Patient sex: F
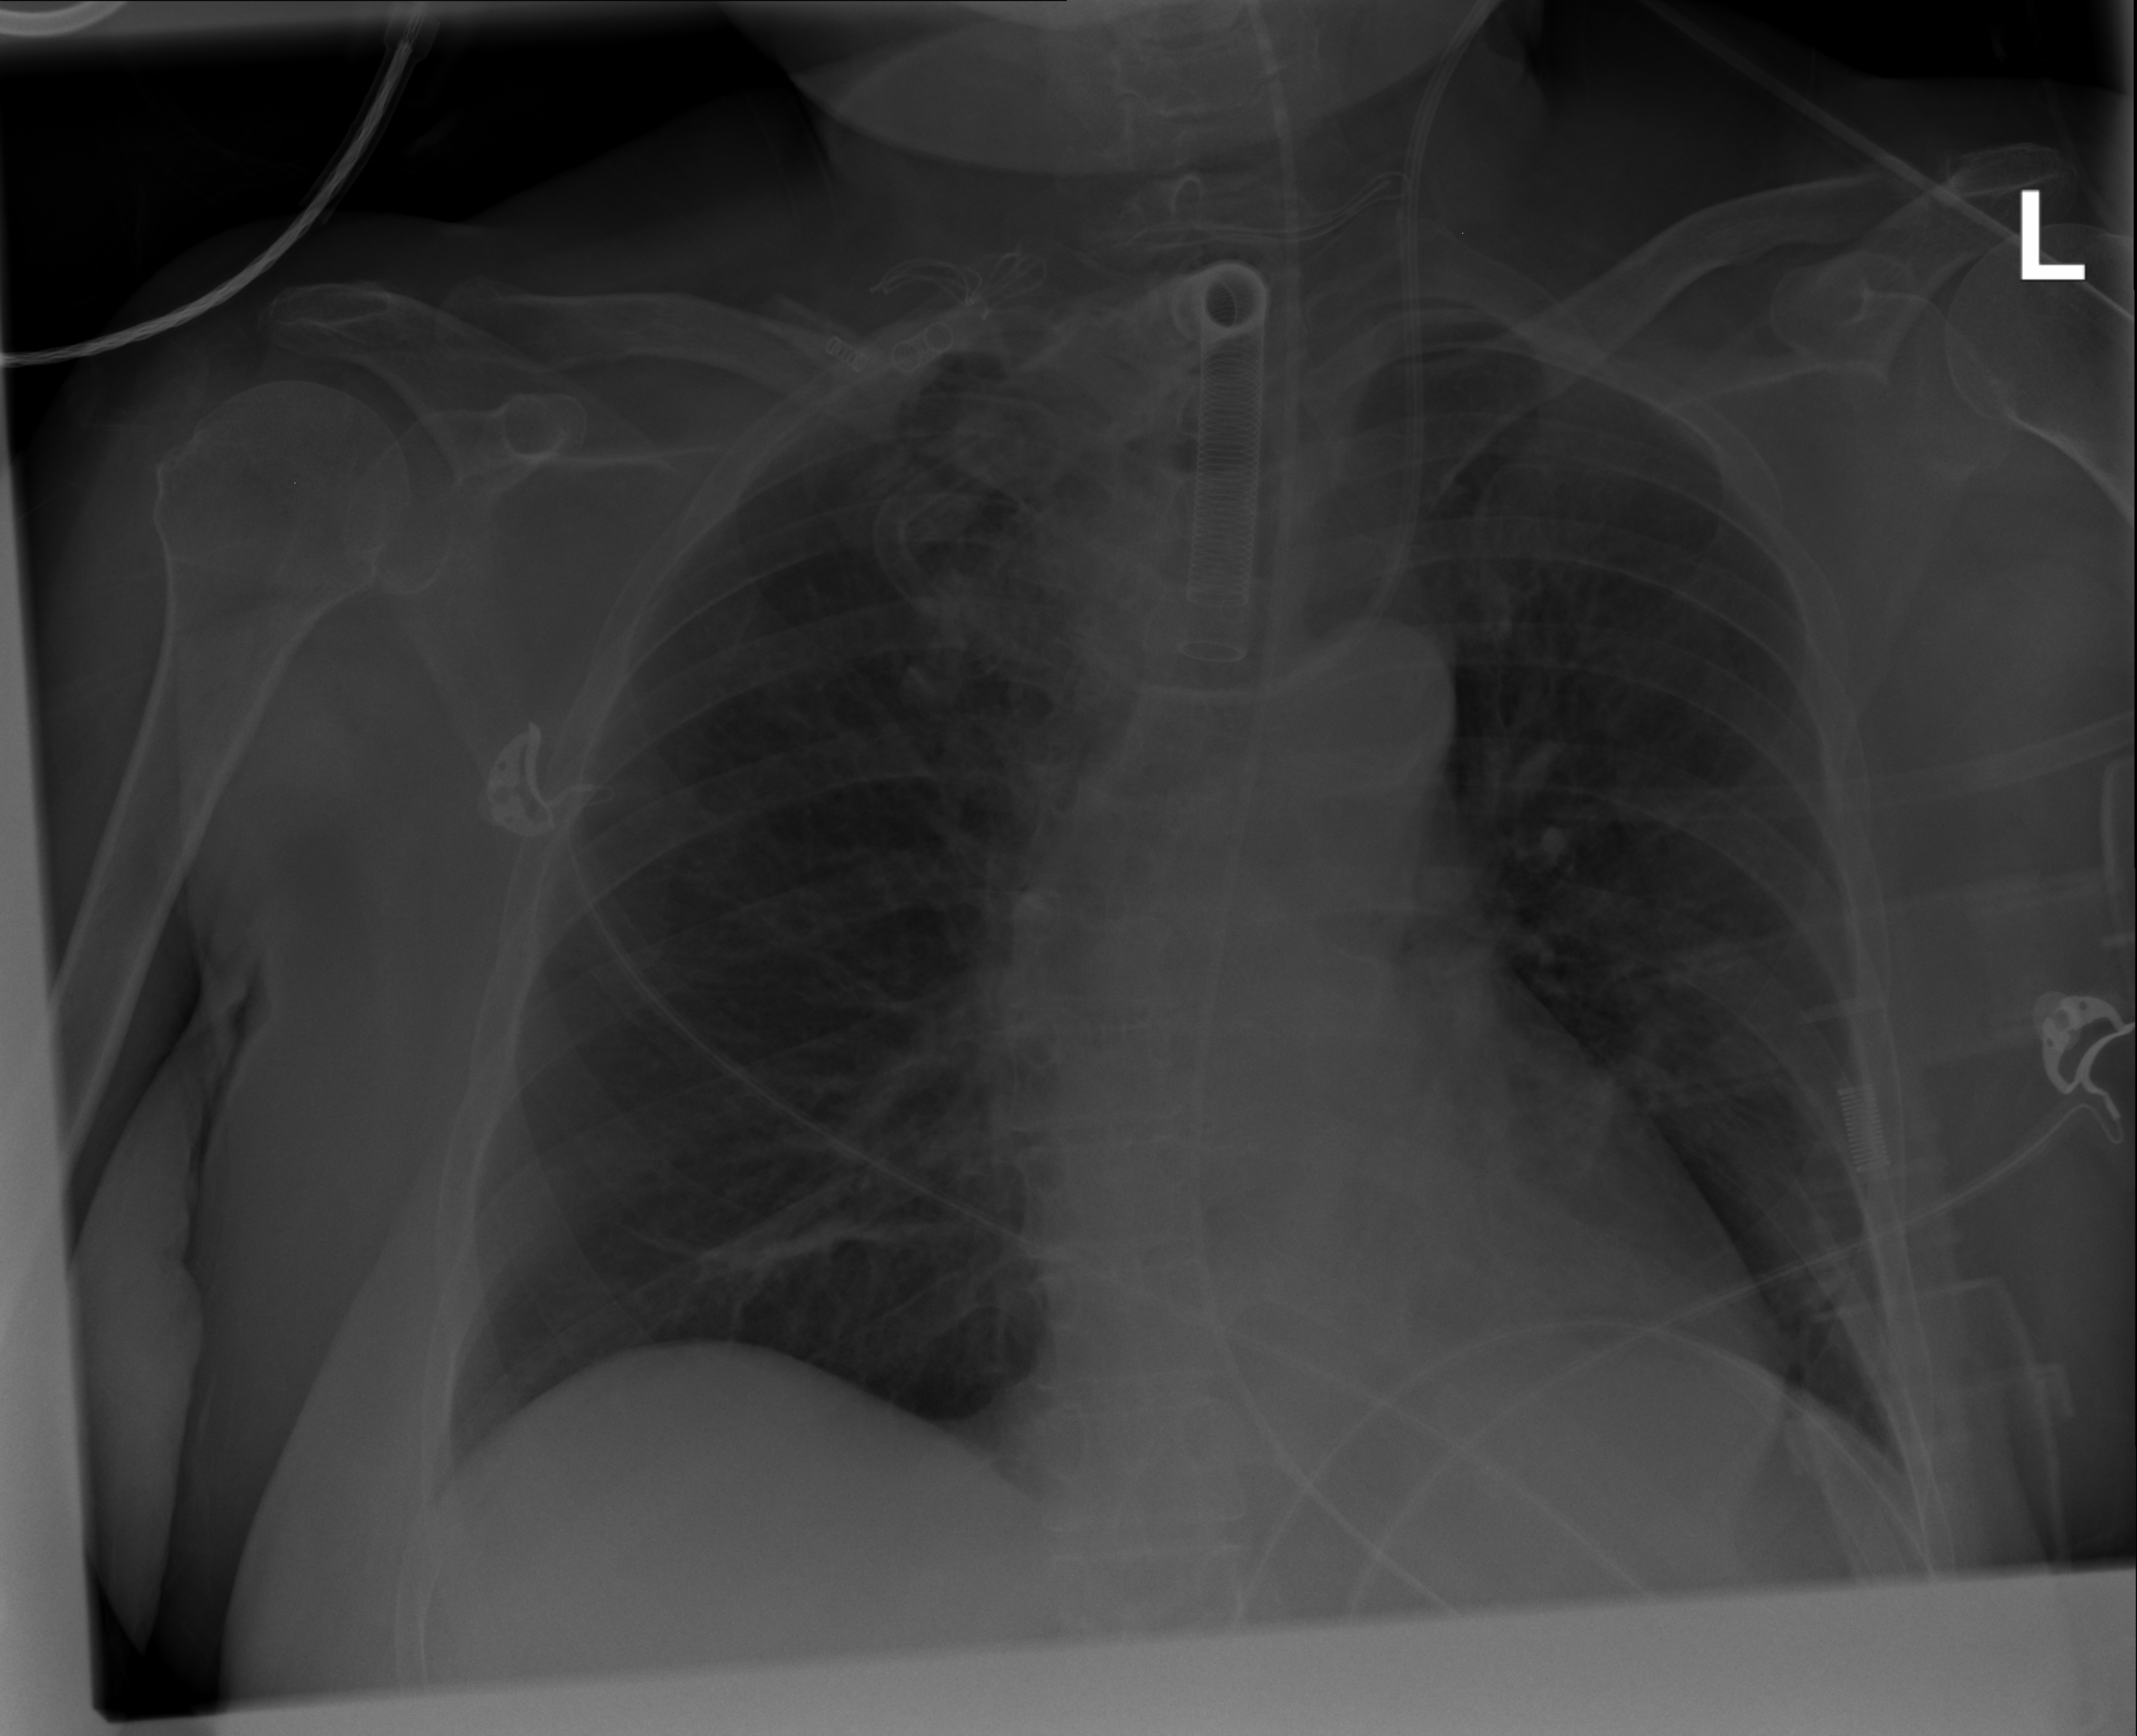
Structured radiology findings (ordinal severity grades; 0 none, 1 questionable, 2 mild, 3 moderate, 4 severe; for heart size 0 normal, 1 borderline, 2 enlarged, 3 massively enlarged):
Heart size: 0
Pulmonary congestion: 0
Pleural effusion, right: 0
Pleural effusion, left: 0
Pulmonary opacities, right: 0
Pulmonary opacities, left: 0
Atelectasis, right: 2
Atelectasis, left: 2